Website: lowes
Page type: payment
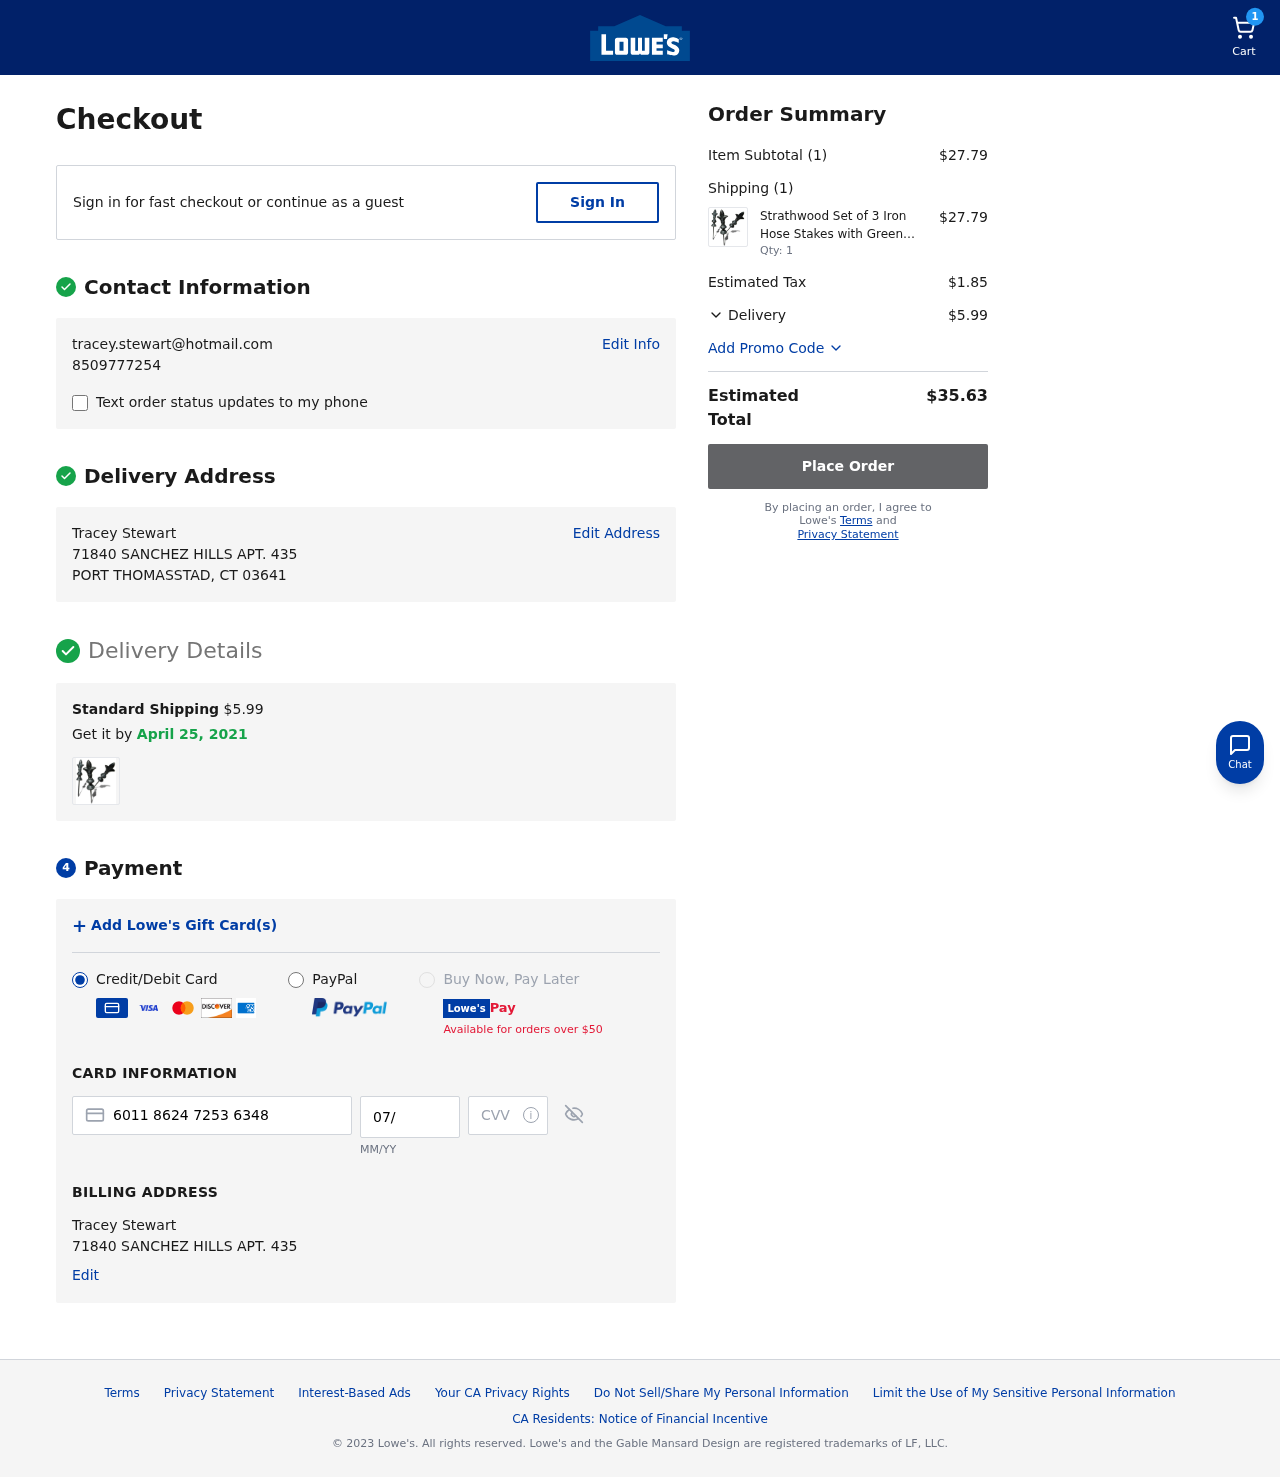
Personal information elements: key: PII_CARD_CVV
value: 709
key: PII_CARD_EXPIRY
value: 07/30
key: PII_CARD_NUMBER
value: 6011 8624 7253 6348
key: PII_EMAIL
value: tracey.stewart@hotmail.com
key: PII_FULLNAME
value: Tracey Stewart
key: PII_FULLNAME2
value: Tracey Stewart
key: PII_PHONE
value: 8509777254
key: PII_STREET
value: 71840 SANCHEZ HILLS APT. 435
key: PII_STREET2
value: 71840 SANCHEZ HILLS APT. 435
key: PII_CITY_STATE_ZIP
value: PORT THOMASSTAD, CT 03641
Product elements: key: PRODUCT1_NAME
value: Strathwood Set of 3 Iron Hose Stakes with Green Patina Finish
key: PRODUCT1_PRICE
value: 27.79
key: PRODUCT1_QUANTITY
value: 1
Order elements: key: ORDER_NUM_ITEMS
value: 1
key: ORDER_SHIPPING_COST
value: $5.99
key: ORDER_DELIVERY_DATE
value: April 25, 2021
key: ORDER_SUBTOTAL
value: $27.79
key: ORDER_NUM_ITEMS2
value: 1
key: ORDER_TAX
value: $1.85
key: ORDER_SHIPPING_COST2
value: $5.99
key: ORDER_TOTAL
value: $35.63